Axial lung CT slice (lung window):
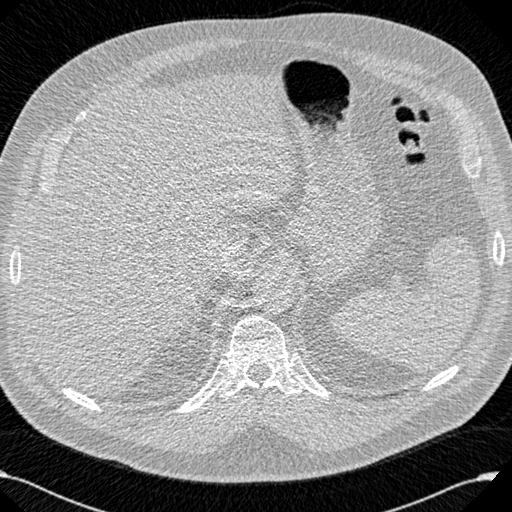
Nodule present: no